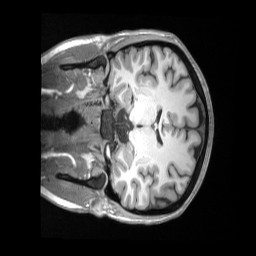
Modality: T1w
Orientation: coronal
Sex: female
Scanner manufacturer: siemens
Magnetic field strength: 3 T
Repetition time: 2.53 s
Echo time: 0.00164 s